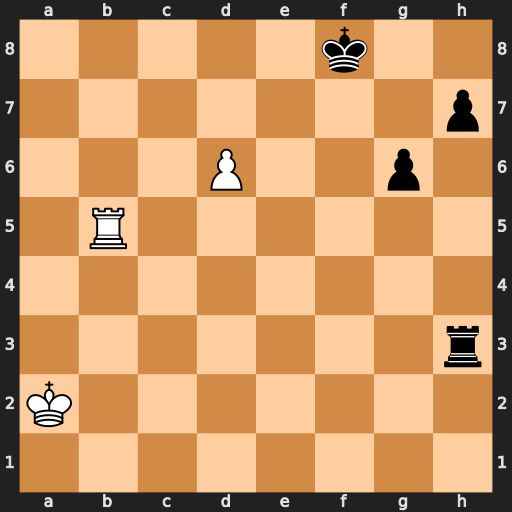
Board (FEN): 5k2/7p/3P2p1/1R6/8/7r/K7/8
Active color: w
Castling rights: -
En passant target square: -
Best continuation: Rb8+ Kf7 d7